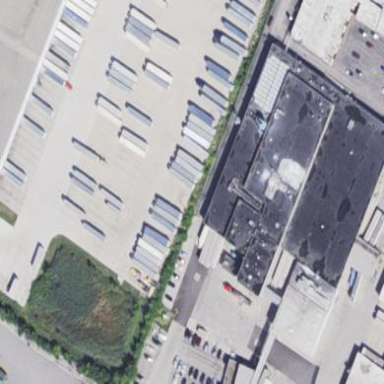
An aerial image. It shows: Industrial building.